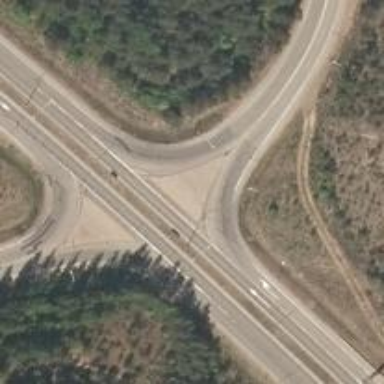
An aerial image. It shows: Asphalt trunk link road.